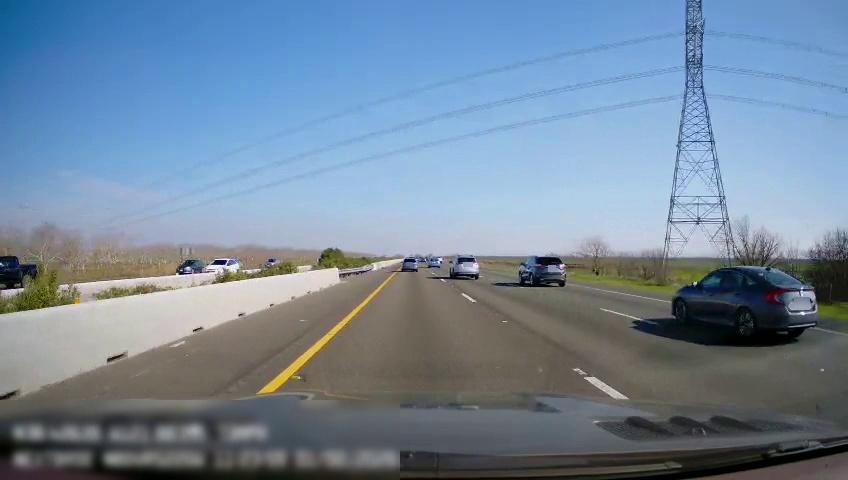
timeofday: Day
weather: Sunny
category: Drivable Space
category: Vehicles | Car
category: Vehicles | Car
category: Vehicles | Truck
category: Vehicles | Car
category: Vehicles | Car
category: Vehicles | SUV
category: Vehicles | SUV
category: Vehicles | SUV
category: Lanes | Current Lane
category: Lanes | Current Lane
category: Lanes | Alternate Lane
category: Lanes | Alternate Lane